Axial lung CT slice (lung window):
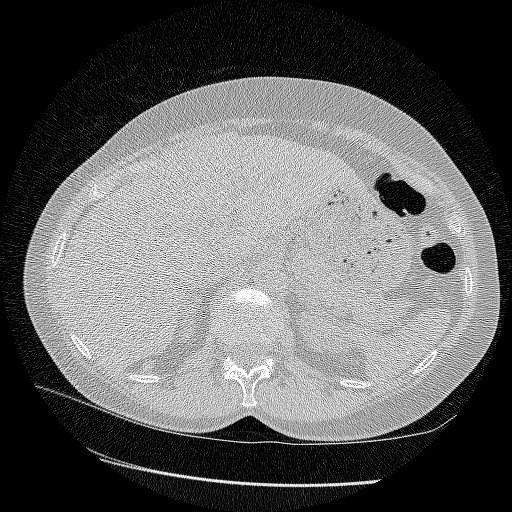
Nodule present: no